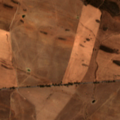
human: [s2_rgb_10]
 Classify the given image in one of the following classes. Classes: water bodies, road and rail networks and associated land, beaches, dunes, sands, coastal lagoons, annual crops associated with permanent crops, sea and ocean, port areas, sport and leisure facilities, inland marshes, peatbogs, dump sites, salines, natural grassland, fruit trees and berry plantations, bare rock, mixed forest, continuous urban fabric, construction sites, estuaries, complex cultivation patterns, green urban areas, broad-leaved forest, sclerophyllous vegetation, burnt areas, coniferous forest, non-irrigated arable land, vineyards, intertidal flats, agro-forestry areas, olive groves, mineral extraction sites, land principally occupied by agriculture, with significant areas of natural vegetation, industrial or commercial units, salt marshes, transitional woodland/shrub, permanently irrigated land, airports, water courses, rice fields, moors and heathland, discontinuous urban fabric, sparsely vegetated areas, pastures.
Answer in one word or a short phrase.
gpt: non-irrigated arable land, land principally occupied by agriculture, with significant areas of natural vegetation